【题型】解答题　【知识点】解析几何　【难度】hard
(2024·上海虹口一模) 已知椭圆\(\Gamma: \frac{x^2}{4} + y^2 = 1\)的左、右焦点分别为\(F_1,F_2\)，右顶点为\(A\)，上顶点为\(B\)，设\(P\)为\(\Gamma\)上的一点。

(1) 当\(PF_1 \perp F_1F_2\)时，求\(|PF_2|\)的值；

(2) 若\(P\)点坐标为\((1,\frac{\sqrt{3}}{2})\)，则在\(\Gamma\)上是否存在点\(Q\)使\(\triangle APQ\)的面积为\(\frac{\sqrt{21}+2}{2}\)，若存在，请求出所有满足条件的点\(Q\)的坐标；若不存在，请说明理由；

(3) 已知\(D\)点坐标为\((0,m)\)，过点\(P\)和点\(D\)的直线\(l\)与椭圆\(\Gamma\)交于另一点\(T\)，当直线\(l\)与\(x\)轴和\(y\)轴均不平行时，有\(\overrightarrow{PT} \cdot (\overrightarrow{BP} + \overrightarrow{BT}) = 0\)，求实数\(m\)的取值范围。

\vspace{1em}
【解答】
【答案】(1)\(\frac{7}{2}\)

(2)存在；\(Q(0,-1)\)或\(Q(-\sqrt{3},\frac{1}{2})\)

(3)\((-3,-\frac{1}{3})\)

\vspace{1em}

【解析】(1) 由椭圆方程知：\(a = 2\)，\(b = 1\)，\(c = \sqrt{3}\)，则\(F_1(-\sqrt{3},0)\)，

设\(P(-\sqrt{3},y_0)\)，\(\therefore \frac{3}{4} + y_0^2 = 1\)，解得：\(|y_0| = \frac{1}{2}\)，即\(|PF_1| = \frac{1}{2}\)。

由椭圆定义知：\(|PF_2| = 2a - |PF_1| = 4 - \frac{1}{2} = \frac{7}{2}\)

\vspace{1em}

(2) 由 (1) 知：\(A(2,0)\)，

\(\because P(1,\frac{\sqrt{3}}{2})\)，\(\therefore |AP| = \sqrt{(2-1)^2 + (0 - \frac{\sqrt{3}}{2})^2} = \frac{\sqrt{7}}{2}\)；

若存在点\(Q\)，使\(\triangle APQ\)的面积为\(\frac{\sqrt{21}+2}{2}\)，

则点\(Q\)到直线\(AP\)的距离\(d = \frac{2S_{\triangle APQ}}{|AP|} = \frac{2(\sqrt{21}+2)}{\sqrt{7}}\)，

\(\because k_{AP} = \frac{\frac{\sqrt{3}}{2}-0}{1-2} = -\frac{\sqrt{3}}{2}\)，\(\therefore\)直线\(AP\)方程为：\(y = -\frac{\sqrt{3}}{2}(x-2)\)，即\(\sqrt{3}x + 2y - 2\sqrt{3} = 0\)，

设平行于直线\(AP\)且到直线\(AP\)的距离为\(\frac{2(\sqrt{21}+2)}{\sqrt{7}}\)的直线方程为\(\sqrt{3}x + 2y + q = 0\)，

\(\therefore \frac{|q + 2\sqrt{3}|}{\sqrt{7}} = \frac{2(\sqrt{21}+2)}{\sqrt{7}}\)，解得：\(q = 2\)或\(q = -2 - 4\sqrt{3}\)；

当\(q = 2\)时，直线方程为\(\sqrt{3}x + 2y + 2 = 0\)，

由\(\begin{cases} \sqrt{3}x + 2y + 2 = 0 \\ \frac{x^2}{4} + y^2 = 1 \end{cases}\)，得：\(4x^2 + 4\sqrt{3}x = 0\)，解得：\(x = 0\)或\(x = -\sqrt{3}\)，

\(\therefore y = -1\)或\(y = \frac{1}{2}\)，\(\therefore\)点\(Q(0,-1)\)或\(Q(-\sqrt{3},\frac{1}{2})\)；

当\(q = -2 - 4\sqrt{3}\)时，直线方程为\(\sqrt{3}x + 2y - 2 - 4\sqrt{3} = 0\)，

由\(\begin{cases} \sqrt{3}x + 2y - 2 - 4\sqrt{3} = 0 \\ \frac{x^2}{4} + y^2 = 1 \end{cases}\)，得：\(x^2 - (6 + \sqrt{3})x + 12 + 4\sqrt{3} = 0\)，方程无解，

即直线\(\sqrt{3}x + 2y - 2 - 4\sqrt{3} = 0\)与椭圆\(\Gamma\)无交点，此时不存在满足题意的点\(Q\)；

综上所述：存在满足条件的点\(Q\)，\(Q\)点坐标为\((0,-1)\)或\((-\sqrt{3},\frac{1}{2})\)。

\vspace{1em}

(3) 由题意可设直线\(l: y = kx + m\)，\(P(x_1,y_1)\)，\(T(x_2,y_2)\)，

由\(\begin{cases} y = kx + m \\ \frac{x^2}{4} + y^2 = 1 \end{cases}\)，得：\((1 + 4k^2)x^2 + 8kmx + 4m^2 - 4 = 0\)，

\(\therefore \Delta = 16(1 + 4k^2 - m^2) > 0\)，即\(k^2 > \frac{m^2 - 1}{4}\) \(\therefore x_1 + x_2 = -\frac{8km}{1 + 4k^2}\)，\(x_1x_2 = \frac{4m^2 - 4}{1 + 4k^2}\)。

设线段\(PT\)中点为\(G\)，则\(\overrightarrow{BP} + \overrightarrow{BT} = 2\overrightarrow{BG}\)，\(\therefore \overrightarrow{PT} \cdot (\overrightarrow{BP} + \overrightarrow{BT}) = \overrightarrow{PT} \cdot 2\overrightarrow{BG} = 0\)，

\(\therefore PT \perp BG\)，又\(G\)为\(PT\)中点，\(\therefore |BP| = |BT|\)，

\(\because B(0,1)\)，\(\therefore (x_1 - 0)^2 + (y_1 - 1)^2 = (x_2 - 0)^2 + (y_2 - 1)^2\)，即

\(x_1^2 + (kx_1 + m - 1)^2 = x_2^2 + (kx_2 + m - 1)^2\)，\(\therefore (1 + k^2)(x_1^2 - x_2^2) = 2k(m - 1)(x_2 - x_1)\)，

\(\because\)直线\(l\)与\(x\)轴和\(y\)轴均不平行，\(\therefore x_2 - x_1 \neq 0\)，\(\therefore (1 + k^2)(x_1 + x_2) = -2k(m - 1)\)，

\(\therefore -\frac{8km(1 + k^2)}{1 + 4k^2} = -2k(m - 1)\)，整理可得：\(k^2 = -\frac{3m + 1}{4} > 0 \Rightarrow m < -\frac{1}{3}\)；

\(\because k^2 > \frac{m^2 - 1}{4}\)，\(\therefore -\frac{3m + 1}{4} > \frac{m^2 - 1}{4}\)，解得：\(-3 < m < 0\)，

所以实数\(m\)的取值范围为\((-3,-\frac{1}{3})\)。
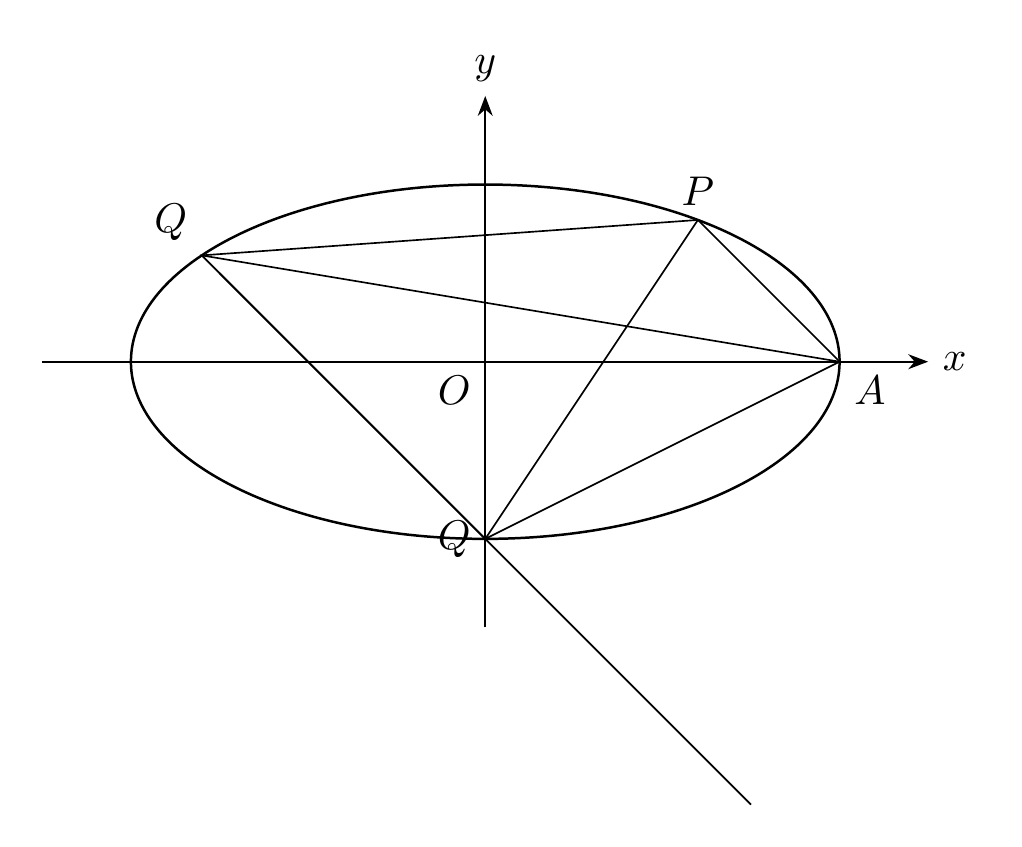
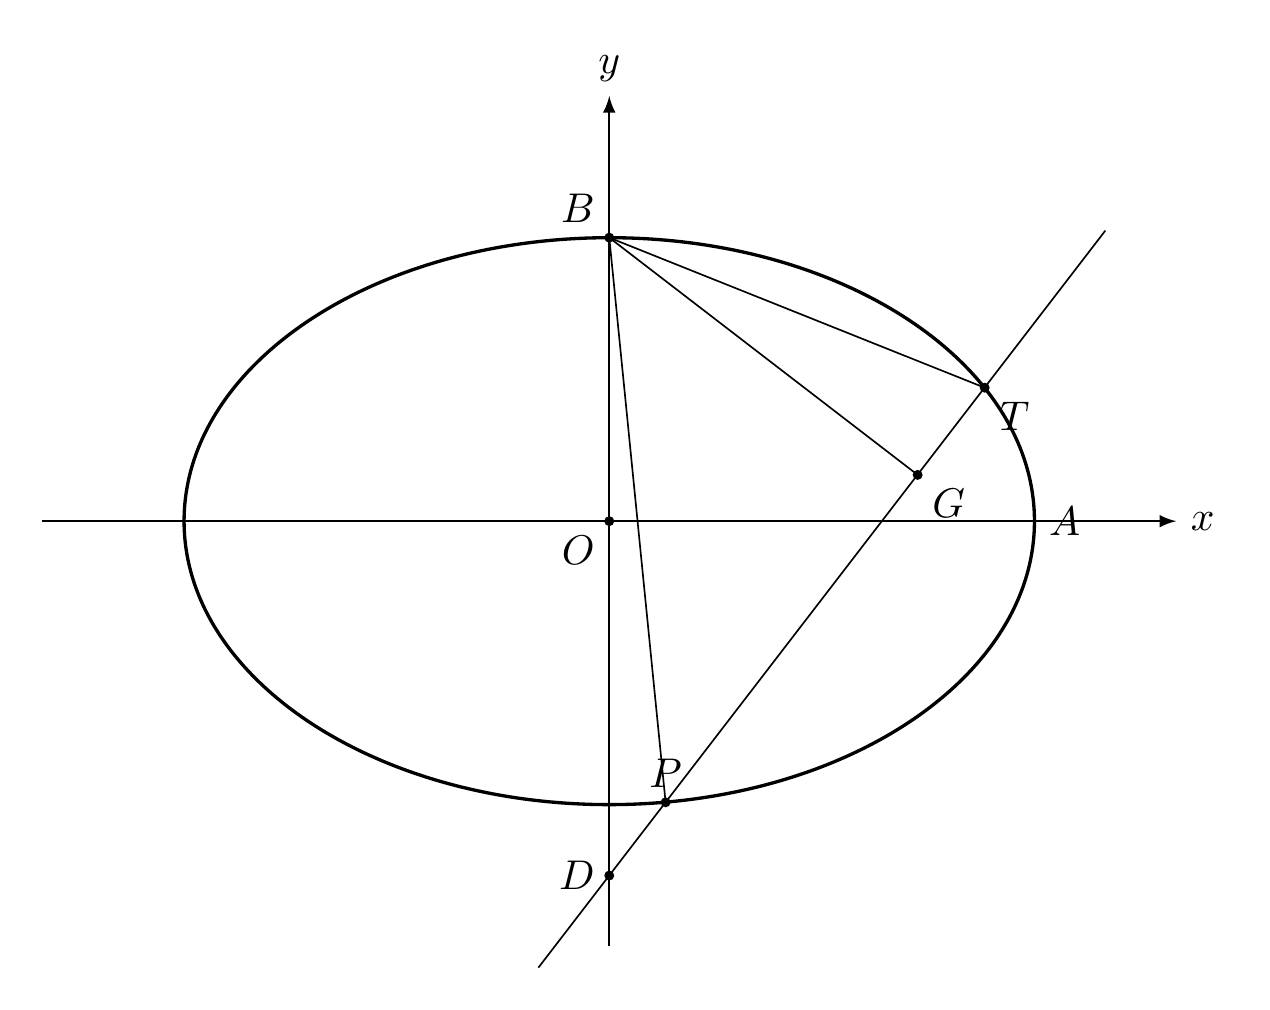